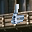
Label: 6